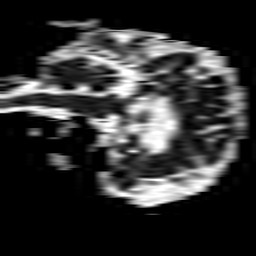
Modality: ADC
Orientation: sagittal
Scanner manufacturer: philips
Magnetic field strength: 1.5 T
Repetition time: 3.4 s
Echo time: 0.06922 s